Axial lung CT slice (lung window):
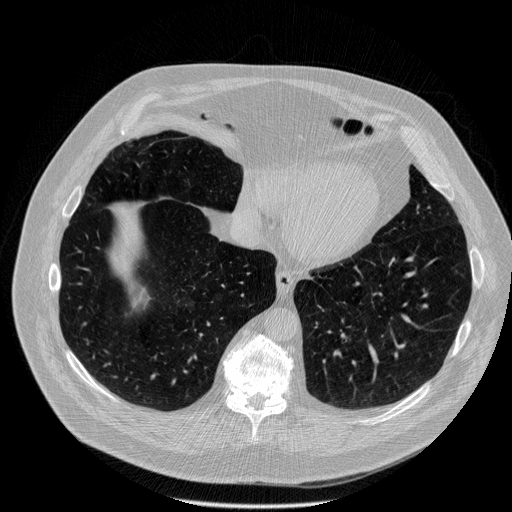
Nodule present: no